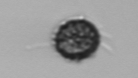
Label: Pseudochattonella_farcimen